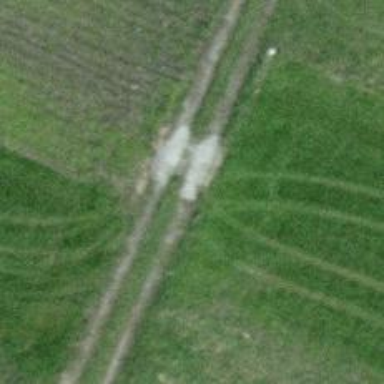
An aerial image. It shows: Track with very rough surface.